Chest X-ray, AP view. Patient: 51 years old, sex M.
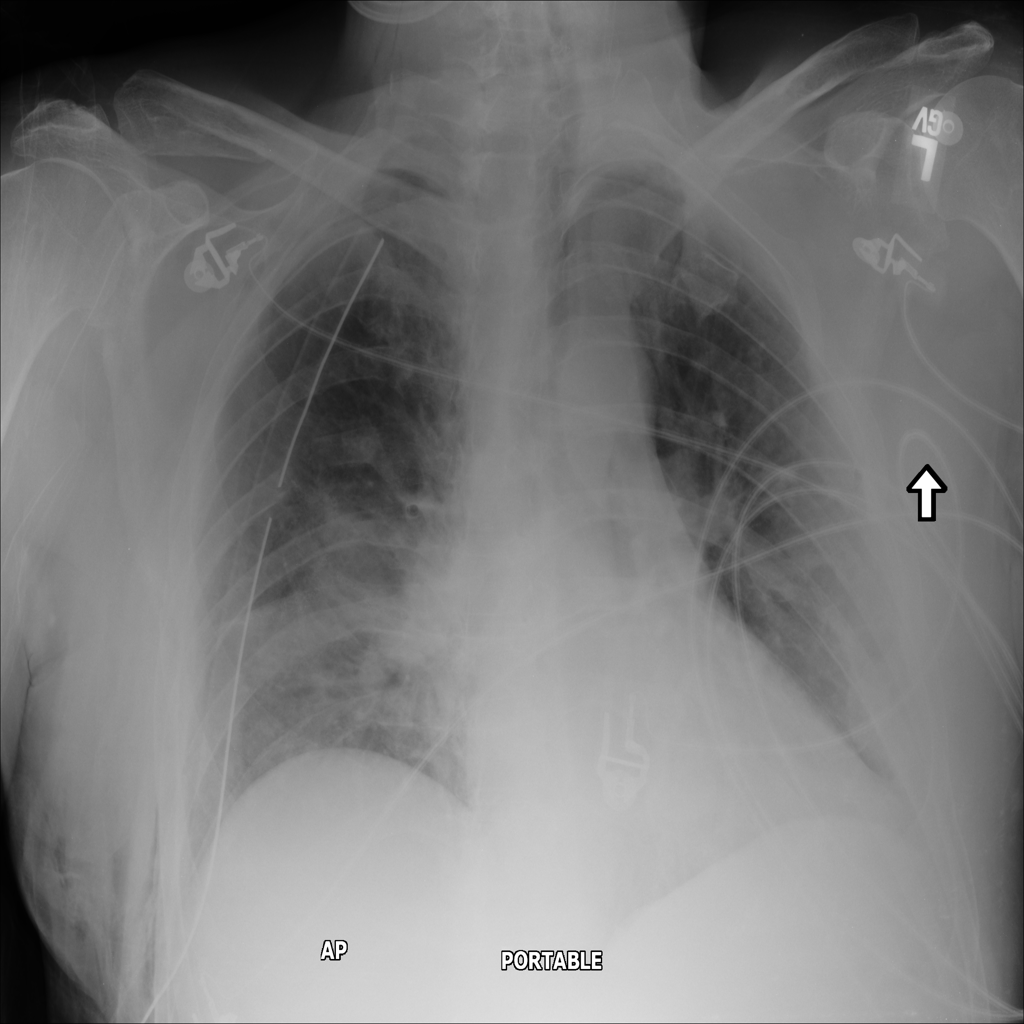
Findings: Emphysema, Nodule